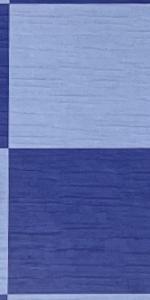
Label: Empty